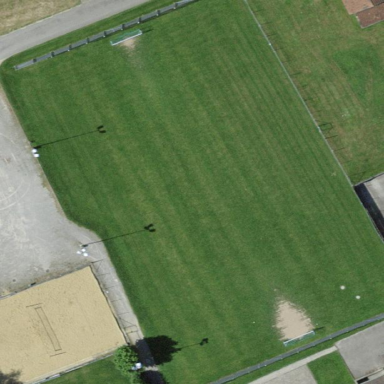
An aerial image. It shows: Grass pitch designated for multiple sports activities.